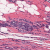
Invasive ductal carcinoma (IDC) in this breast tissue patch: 1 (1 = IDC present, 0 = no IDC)